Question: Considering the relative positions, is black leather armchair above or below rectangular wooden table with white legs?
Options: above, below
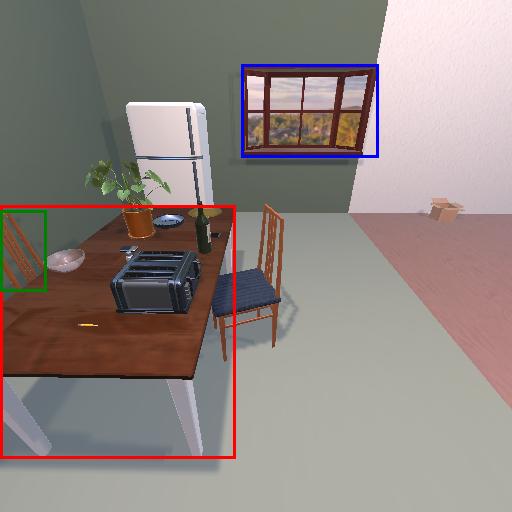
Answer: above